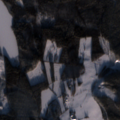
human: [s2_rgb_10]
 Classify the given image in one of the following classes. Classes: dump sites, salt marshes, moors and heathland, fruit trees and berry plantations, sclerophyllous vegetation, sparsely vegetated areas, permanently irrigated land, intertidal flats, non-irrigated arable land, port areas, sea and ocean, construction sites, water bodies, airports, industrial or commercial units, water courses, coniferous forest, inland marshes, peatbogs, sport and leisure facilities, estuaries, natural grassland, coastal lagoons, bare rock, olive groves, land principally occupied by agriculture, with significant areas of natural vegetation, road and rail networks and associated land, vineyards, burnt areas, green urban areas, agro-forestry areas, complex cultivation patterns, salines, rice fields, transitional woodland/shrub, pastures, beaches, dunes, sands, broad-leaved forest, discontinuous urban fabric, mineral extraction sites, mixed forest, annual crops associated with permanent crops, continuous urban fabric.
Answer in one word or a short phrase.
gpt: non-irrigated arable land, coniferous forest, mixed forest